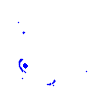
Particle: pion